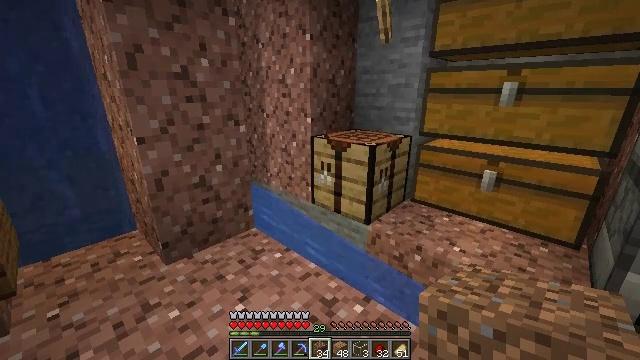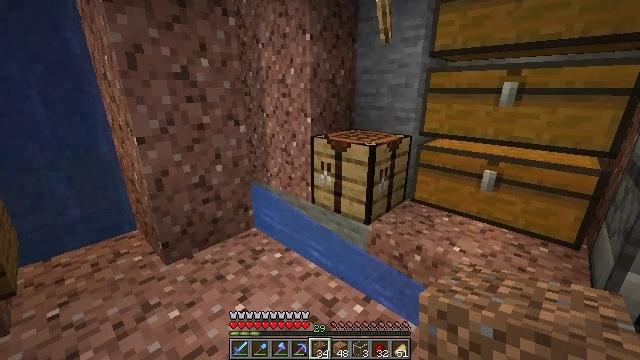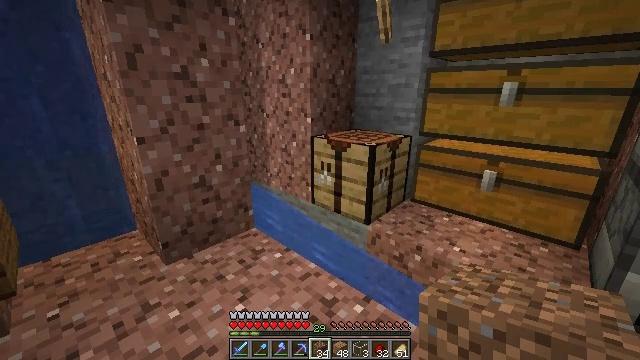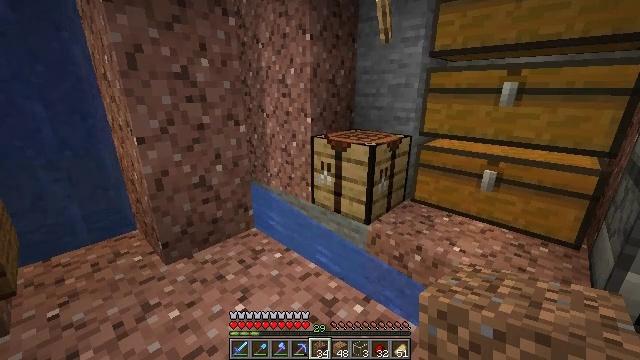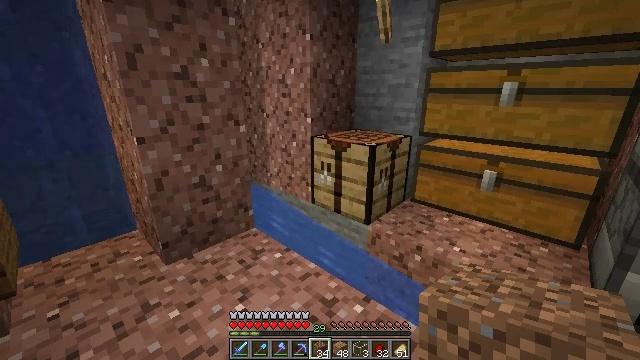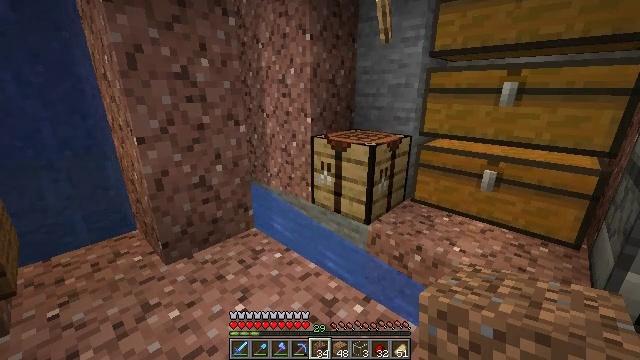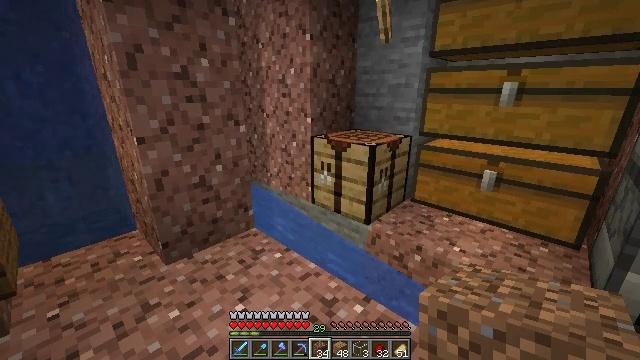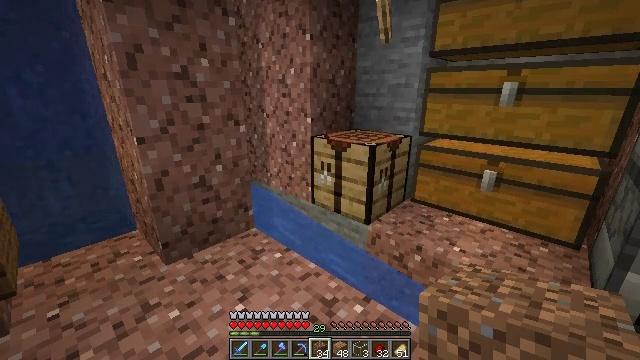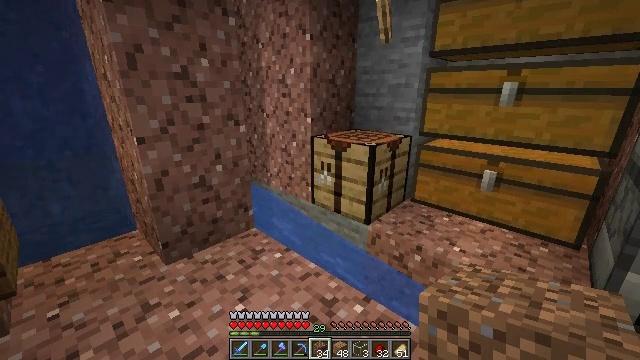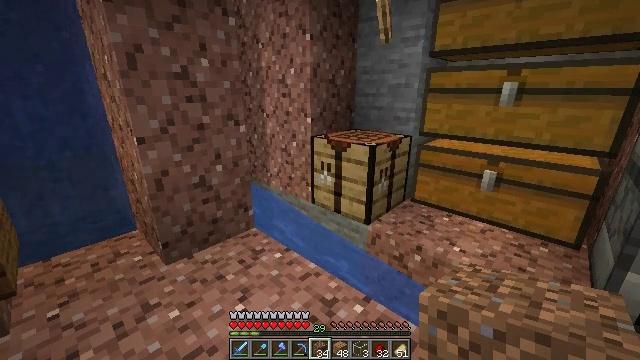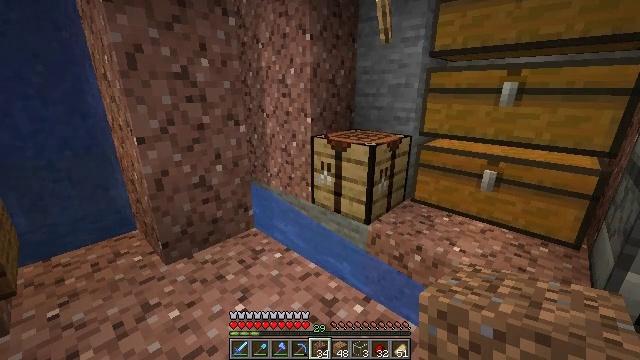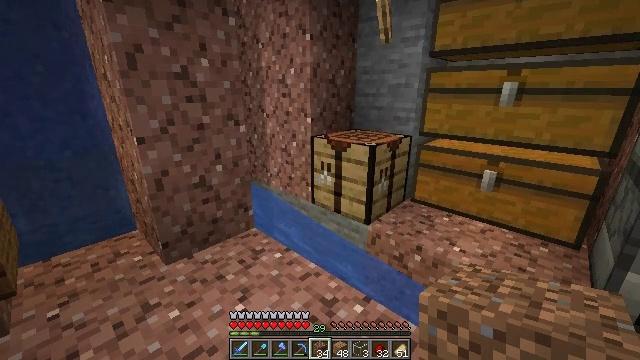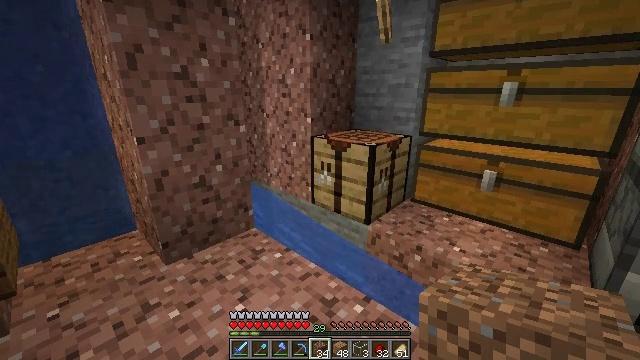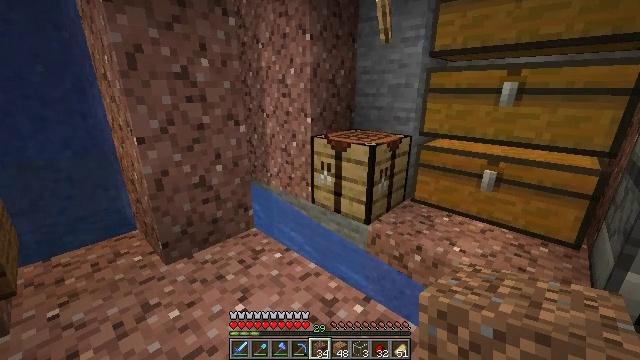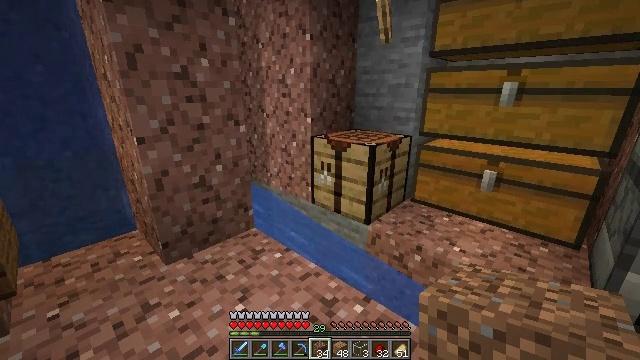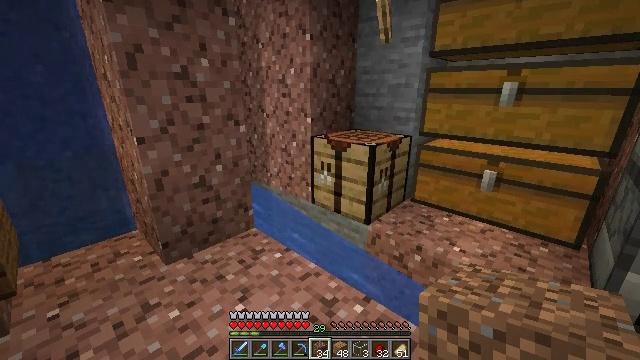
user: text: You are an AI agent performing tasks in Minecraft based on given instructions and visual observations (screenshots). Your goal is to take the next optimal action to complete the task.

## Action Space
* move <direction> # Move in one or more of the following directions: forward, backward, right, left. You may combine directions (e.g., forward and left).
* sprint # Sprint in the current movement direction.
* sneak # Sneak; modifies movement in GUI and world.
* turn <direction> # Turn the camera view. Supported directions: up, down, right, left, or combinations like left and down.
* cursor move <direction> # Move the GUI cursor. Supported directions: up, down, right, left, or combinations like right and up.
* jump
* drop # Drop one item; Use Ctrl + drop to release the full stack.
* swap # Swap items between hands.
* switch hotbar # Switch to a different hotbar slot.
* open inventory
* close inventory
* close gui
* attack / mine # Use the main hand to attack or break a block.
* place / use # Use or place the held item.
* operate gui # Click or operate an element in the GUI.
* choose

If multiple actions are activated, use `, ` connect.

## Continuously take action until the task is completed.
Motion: motion action
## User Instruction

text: Craft a golden helmet.
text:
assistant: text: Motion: no_op
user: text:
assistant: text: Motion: no_op
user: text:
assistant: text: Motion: no_op
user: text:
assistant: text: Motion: no_op
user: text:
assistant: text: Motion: no_op
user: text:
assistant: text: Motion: no_op
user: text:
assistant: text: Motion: no_op
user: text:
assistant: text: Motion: no_op
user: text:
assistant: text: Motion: no_op
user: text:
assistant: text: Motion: no_op
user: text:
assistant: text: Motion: no_op
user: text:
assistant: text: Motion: no_op
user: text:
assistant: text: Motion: no_op
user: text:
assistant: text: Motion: no_op
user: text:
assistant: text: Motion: no_op
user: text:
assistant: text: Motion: no_op
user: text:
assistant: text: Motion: no_op
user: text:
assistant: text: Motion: no_op
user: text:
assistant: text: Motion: no_op
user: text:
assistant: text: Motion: no_op
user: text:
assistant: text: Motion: no_op
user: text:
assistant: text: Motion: no_op
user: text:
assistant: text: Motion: no_op
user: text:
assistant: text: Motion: no_op
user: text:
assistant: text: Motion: no_op
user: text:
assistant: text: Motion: no_op
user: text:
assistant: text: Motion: no_op
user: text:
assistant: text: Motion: no_op
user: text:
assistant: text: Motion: no_op
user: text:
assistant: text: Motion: no_op